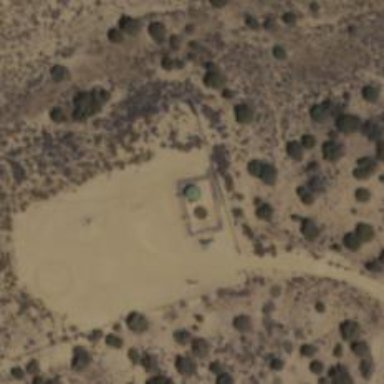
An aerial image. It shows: Storage tank with man-made structure.